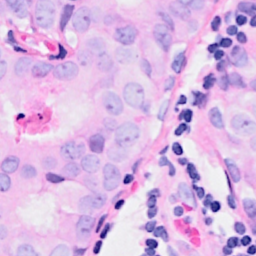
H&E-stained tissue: Breast